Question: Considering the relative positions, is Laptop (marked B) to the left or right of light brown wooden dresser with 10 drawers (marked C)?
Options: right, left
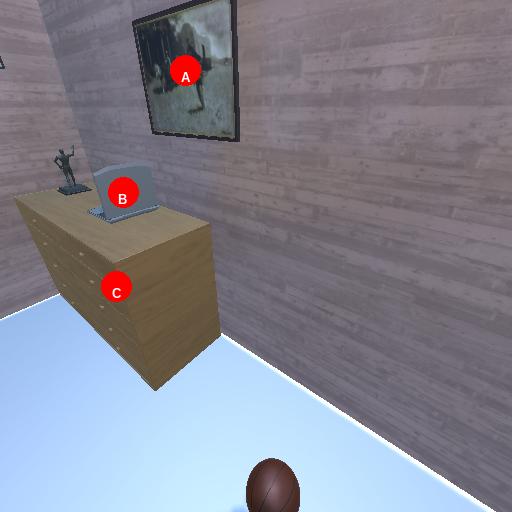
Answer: right